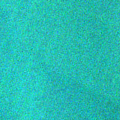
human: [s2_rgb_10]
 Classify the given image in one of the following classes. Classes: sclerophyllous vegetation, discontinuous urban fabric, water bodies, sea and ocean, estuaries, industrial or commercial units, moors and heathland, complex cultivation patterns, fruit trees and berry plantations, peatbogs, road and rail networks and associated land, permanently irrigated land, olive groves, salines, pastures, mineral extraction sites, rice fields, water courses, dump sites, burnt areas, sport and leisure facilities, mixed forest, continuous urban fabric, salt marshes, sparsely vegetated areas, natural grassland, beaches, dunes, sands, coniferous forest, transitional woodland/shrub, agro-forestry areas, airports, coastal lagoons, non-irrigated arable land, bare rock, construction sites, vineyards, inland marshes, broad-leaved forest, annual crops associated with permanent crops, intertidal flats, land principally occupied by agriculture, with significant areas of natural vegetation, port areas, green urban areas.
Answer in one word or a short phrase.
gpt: sea and ocean